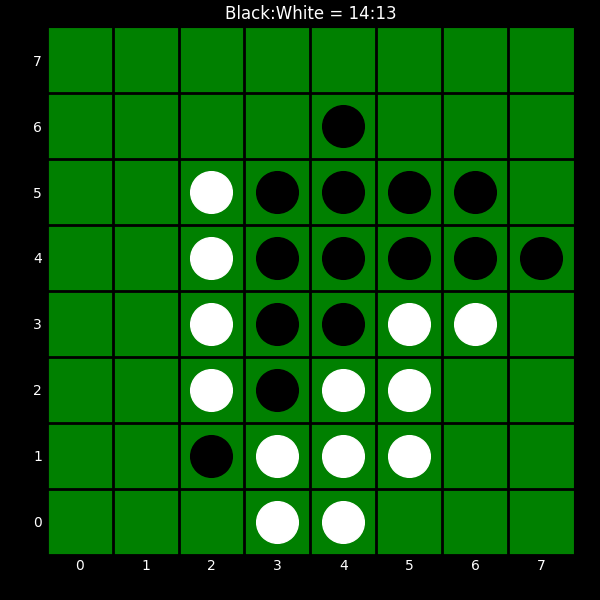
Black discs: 14
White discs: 13